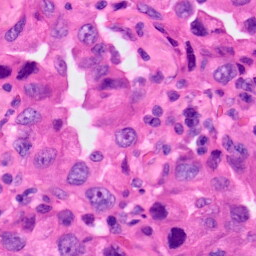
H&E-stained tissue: Lung